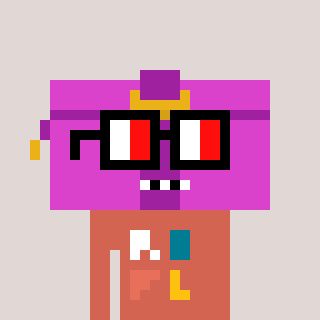
a pixel art character with square glasses with black frames and red eyes, a clutch-shaped head and a peachy-colored body on a warm background